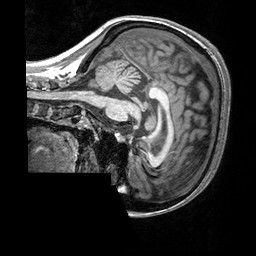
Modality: T1w
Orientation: sagittal
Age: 19
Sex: female
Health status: healthy
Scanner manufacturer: siemens
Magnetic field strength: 3 T
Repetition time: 2.3 s
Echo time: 0.00303 s